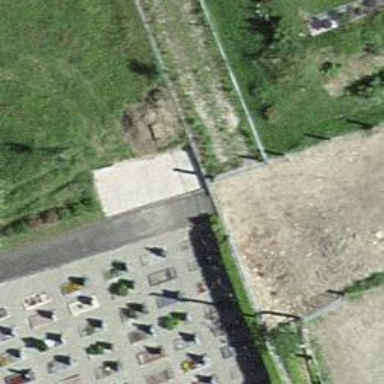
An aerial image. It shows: Wall barrier.